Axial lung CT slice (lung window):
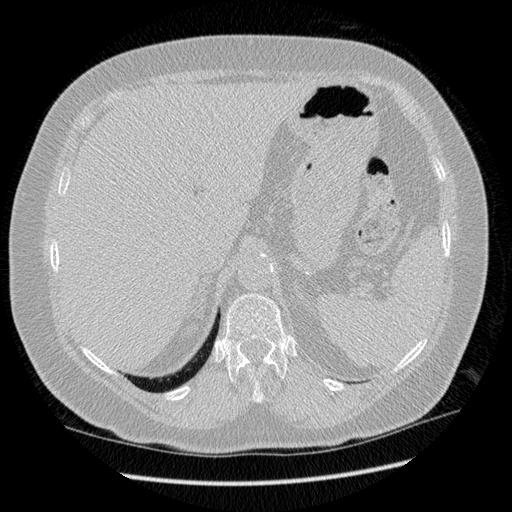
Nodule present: no